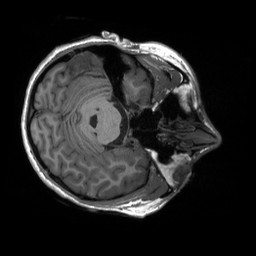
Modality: T1w
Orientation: axial
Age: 25
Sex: female
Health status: healthy
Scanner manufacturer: siemens
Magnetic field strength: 3 T
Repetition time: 2.3 s
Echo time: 0.00232 s